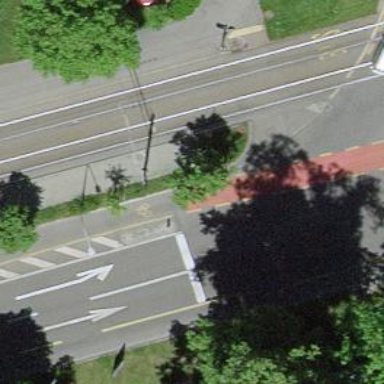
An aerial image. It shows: Tram stop with public transport stop position for trams.